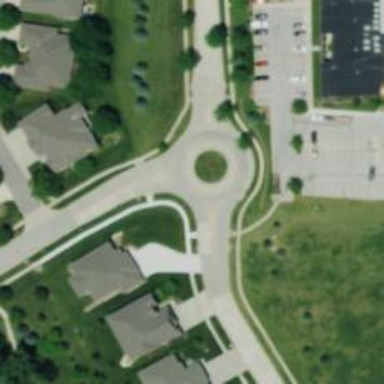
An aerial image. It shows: Roundabout on residential road.